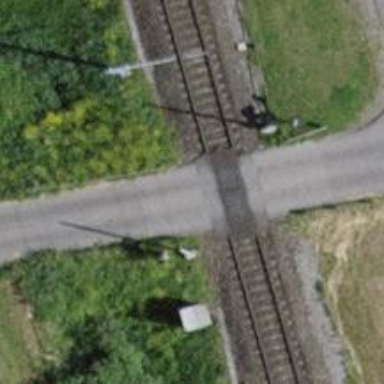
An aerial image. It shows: Level crossing along the railway.